Current action and preconditions to check: trajectory_clear

Your task: For each precondition in the list above, predict whether it will hold at this action.

Consider the current scene as observed from the mobile robot's camera, and analyze the predicted future states of all dynamic agents (e.g., people, animals, vehicles, or any moving entities) within the NEXT SECOND.

IMPORTANT: Only answer "very likely" if you are absolutely certain—based on strong, clear evidence—that a dynamic agent will violate the precondition in the predicted future state. Do NOT answer "very likely" for unlikely, ambiguous, or low-probability risks.

Ask yourself for each precondition: Is there a high probability, with clear and convincing evidence, that the predicted future states of any dynamic agent will interfere with the predicted future state of the currently executing action within the NEXT SECOND, causing that precondition to fail?

Assess the risk level based on these predictions. Use "likely" or "very likely" if motions create a clear risk of interference.

Use "neutral" or "improbable" if agents are nearby but their predicted paths are clearly diverging or non-conflicting.

Failure Risk Categories: "very improbable", "improbable", "neutral", "likely", "very likely"

Answer Format: Output ONLY the probability_of_failure value from these categories: "very improbable", "improbable", "neutral", "likely", "very likely"

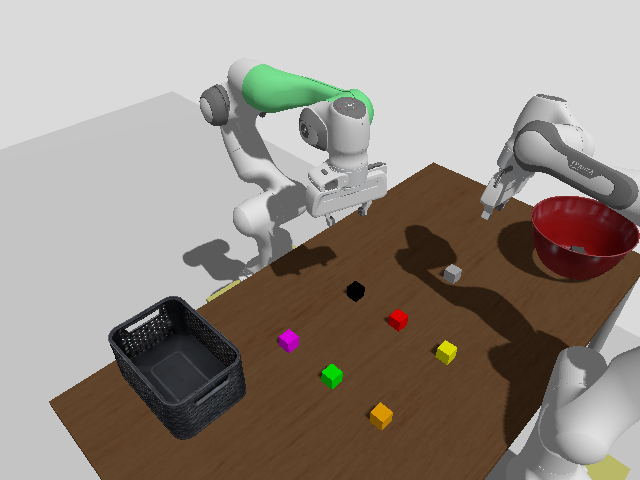

Answer: very improbable